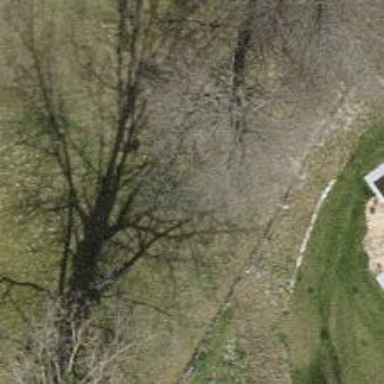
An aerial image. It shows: Deciduous broadleaved tree in garden.